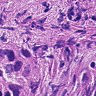
Metastatic tissue present: yes